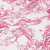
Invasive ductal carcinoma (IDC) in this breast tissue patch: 0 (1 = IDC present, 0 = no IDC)